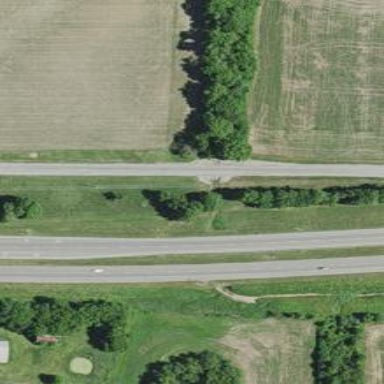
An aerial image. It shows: Trunk highway.